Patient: sex M, age 38
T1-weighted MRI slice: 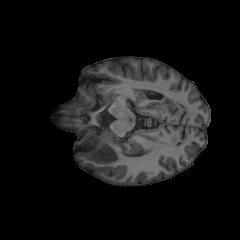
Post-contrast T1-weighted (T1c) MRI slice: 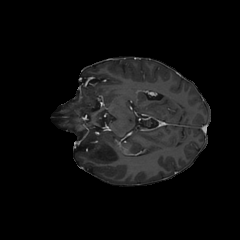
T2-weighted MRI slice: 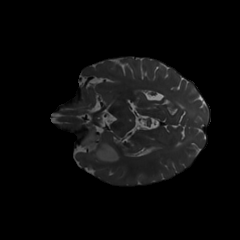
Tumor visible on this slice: yes
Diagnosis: Astrocytoma, IDH-mutant
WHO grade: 3